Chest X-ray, PA view. Patient: 50 years old, sex M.
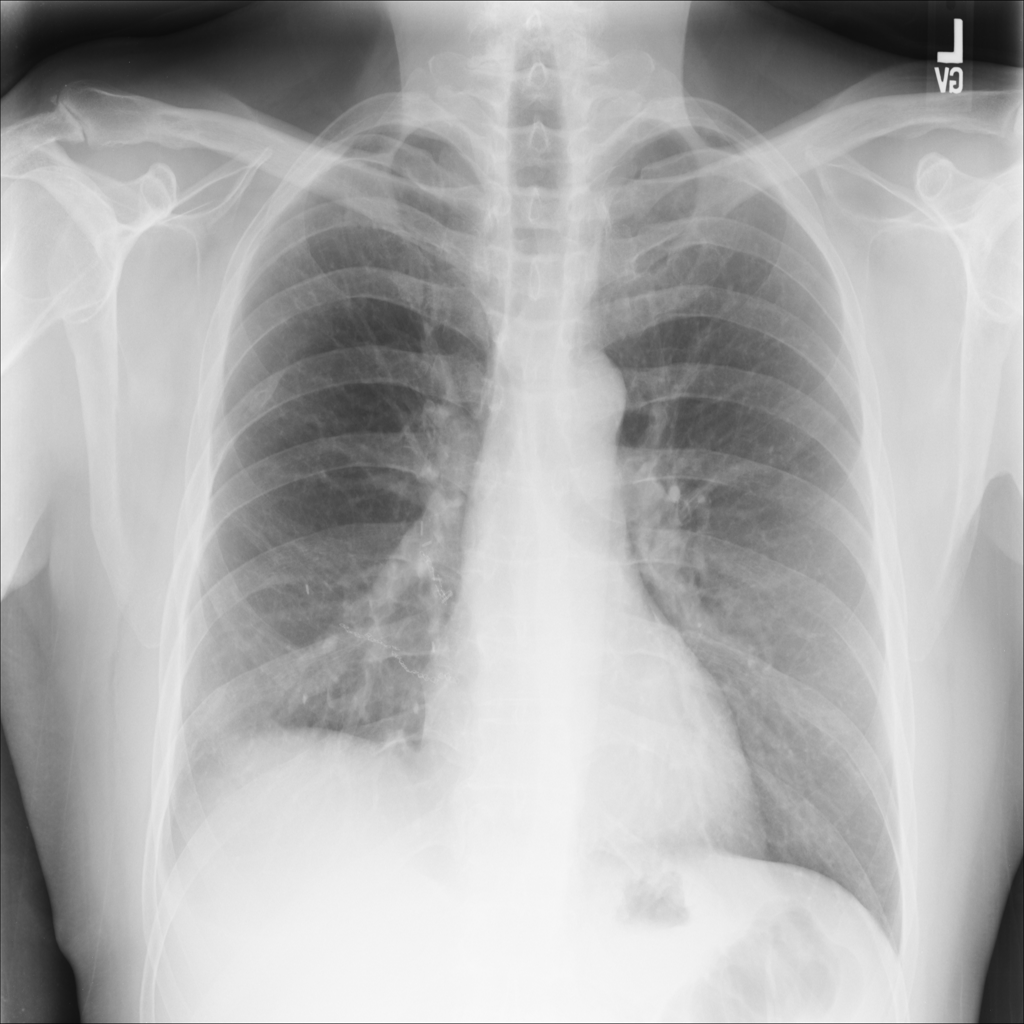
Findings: No Finding